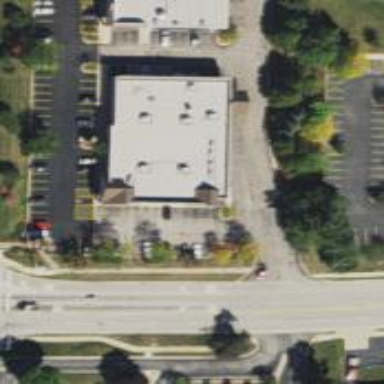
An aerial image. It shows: Pharmacy providing healthcare services.